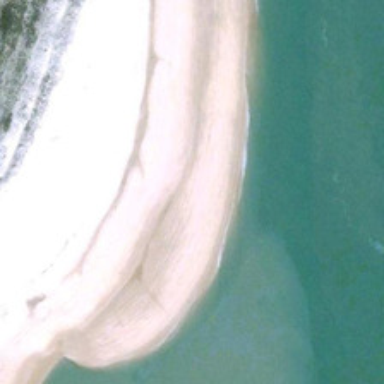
Yellow beach is near a piece of green ocean .